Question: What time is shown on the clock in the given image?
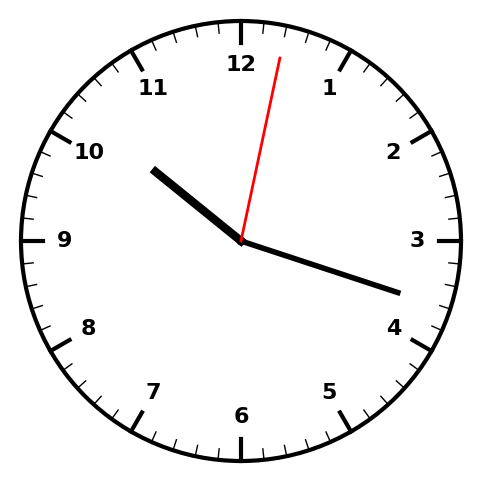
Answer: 10:18:02